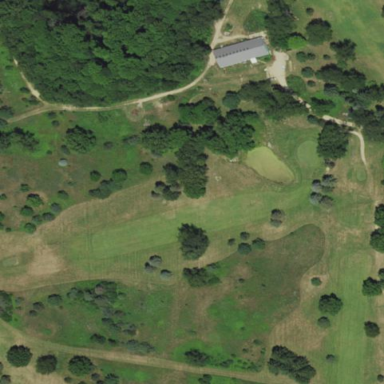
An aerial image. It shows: Rough area in golf course.